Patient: sex F, age 43
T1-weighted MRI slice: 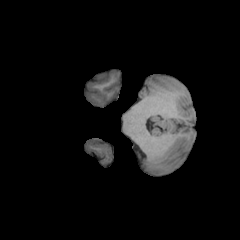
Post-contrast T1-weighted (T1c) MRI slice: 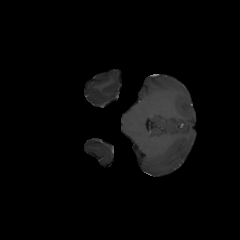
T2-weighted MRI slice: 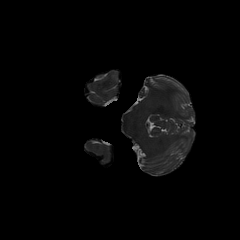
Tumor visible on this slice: no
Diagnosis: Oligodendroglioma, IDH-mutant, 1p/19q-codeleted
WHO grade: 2